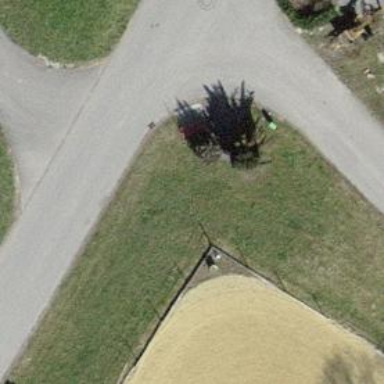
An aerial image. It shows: Historic wayside cross.